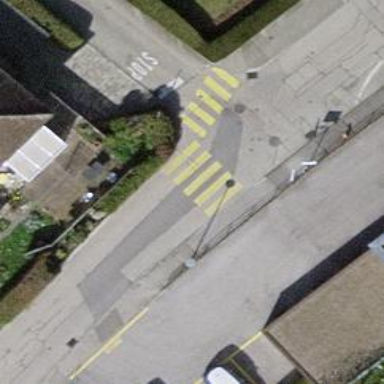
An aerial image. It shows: Uncontrolled road crossing.